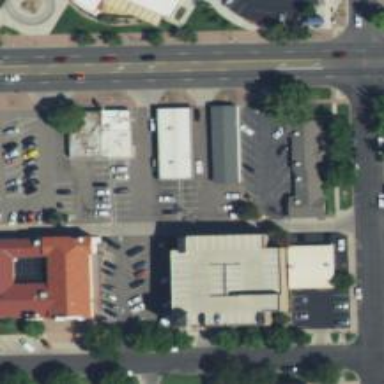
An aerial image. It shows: Parking space.